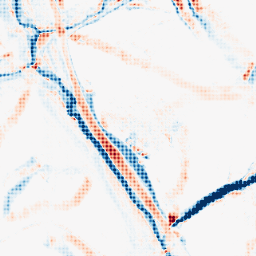
Category: morphological
Decomposition family: morphological_diamond
Decomposition parameters: operation: average
radius: 10
Upsampling method: sinc_blackman
Upsampling parameters: scale: 4
kernel_size: 4
Upsampling scale: 4